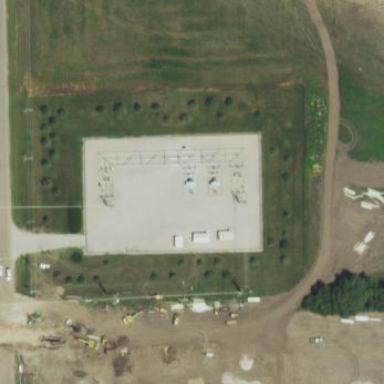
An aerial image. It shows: Outdoor distribution substation protected by fence.